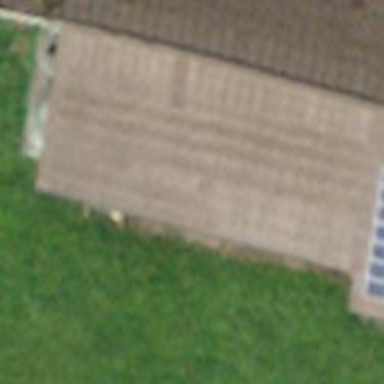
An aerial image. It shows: Barn.